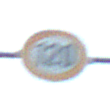
Verkehrszeichen: Geschwindigkeit120
Umgebung: Outdoor, RoadRail
Tageszeit: SunriseSunset
Wetter: PartlyCloudy
Licht: Natural
Jahreszeit: NotSpecified
Kontrast: LowContrast